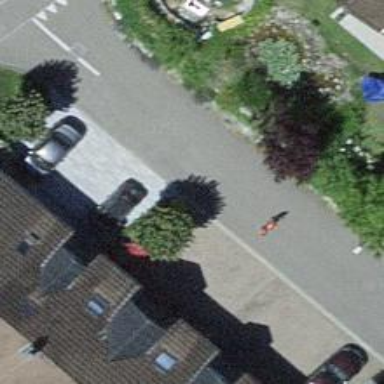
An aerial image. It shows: Residential road.